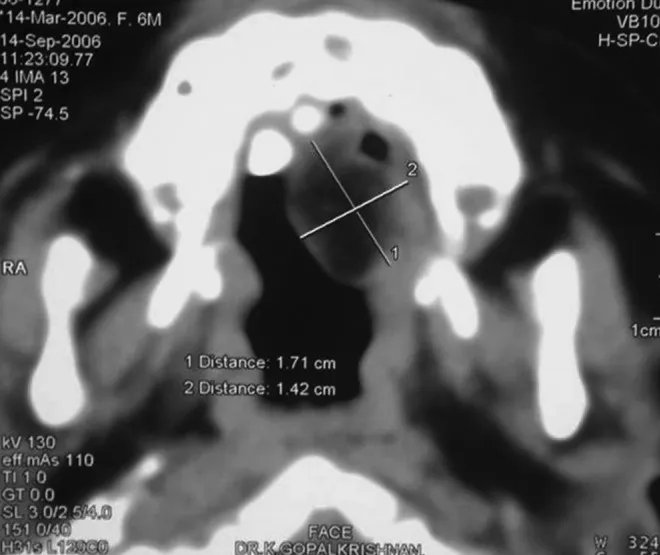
Well-defined solitary hypodense lesion attached to
the hard palate.
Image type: radiology (ct)